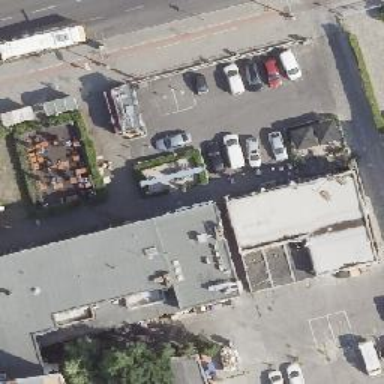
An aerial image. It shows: Beauty shop.